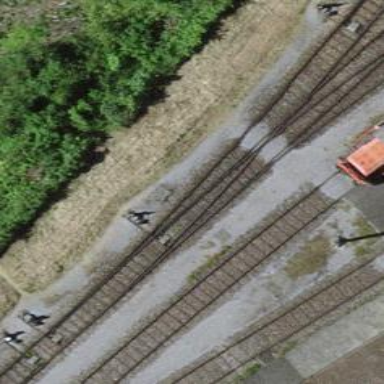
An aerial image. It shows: Railway switch.